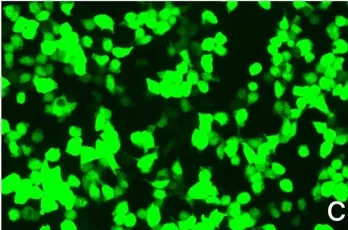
GFAPalpha-IgG test results by GFAP-transfected HEK293 cell-based immunofluorescence assay. (a,c,e,g) HEK293 cells expressing green fluorescent protein (GFP)-tagged GFAP (green).
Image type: pathology (immunostaining)